五年级 · 立体几何学
为了研究正方体的表面积, 小温展开了一个正方体, 下面图形中不是正方体展开图的是（）。

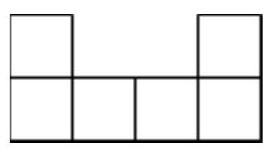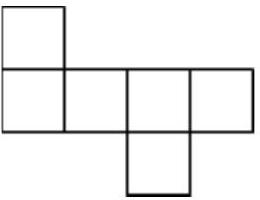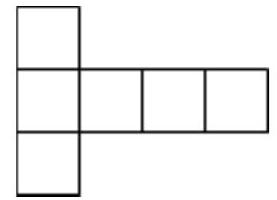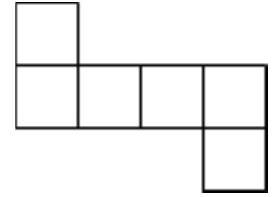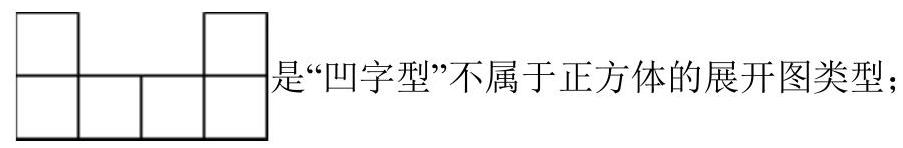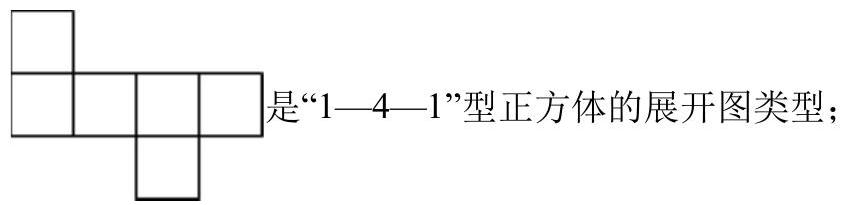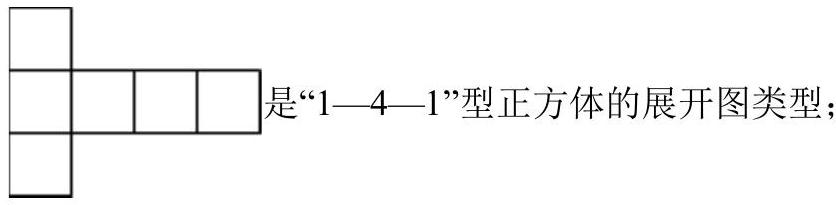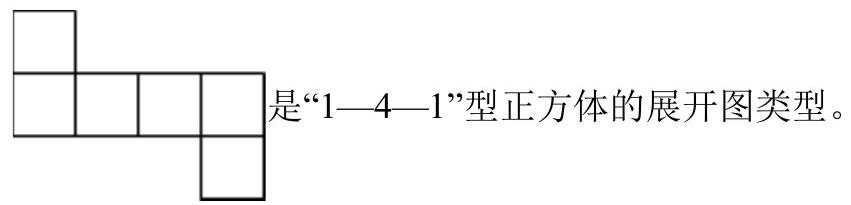
A.

B.

C.

D.

答案: A
解析: 解A

【分析】正方体的展开图类型: (1) “1-4-1"型: 中间 4 个一连串, 两边各一随便放;

（2）“2—-3—1型: 二三紧连错一个, 三一相连一随便;

(3) “2—2—2”型: 两两相连各错一;

(4) “3—3”型: 三个两排一对齐;

不能围成正方体的展开图类型: （1）一条线上不过四;

（2）“田字形”“七字型”“凹字型”; 据此解答。

【详解】A.

B.

C.

D.

故答案为: $\mathrm{A}$

【点睛】掌握正方体的展开图类型是解答题目的关键。